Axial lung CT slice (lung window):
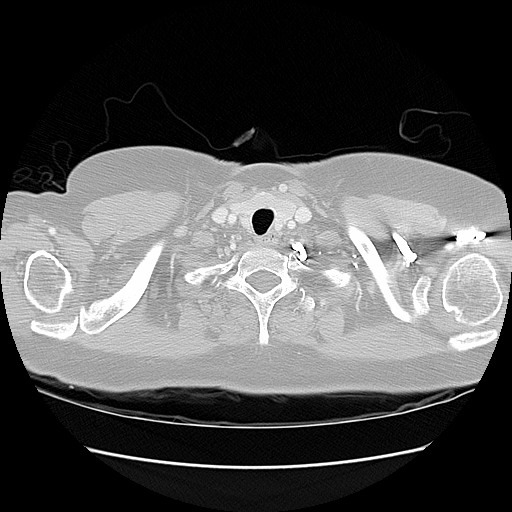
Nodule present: no